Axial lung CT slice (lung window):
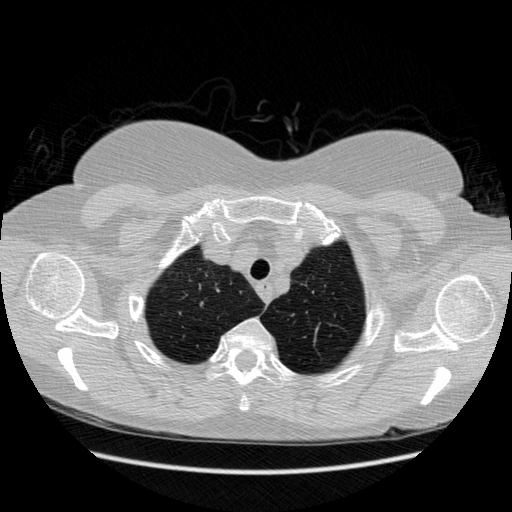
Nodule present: no